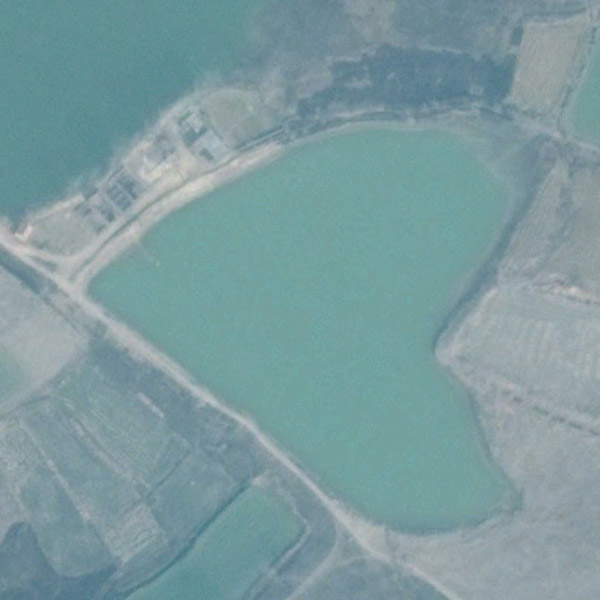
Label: Pond